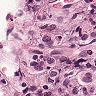
Metastatic tissue present: yes